Field crop: maize
Growth stage: 2
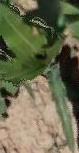
Species: maize